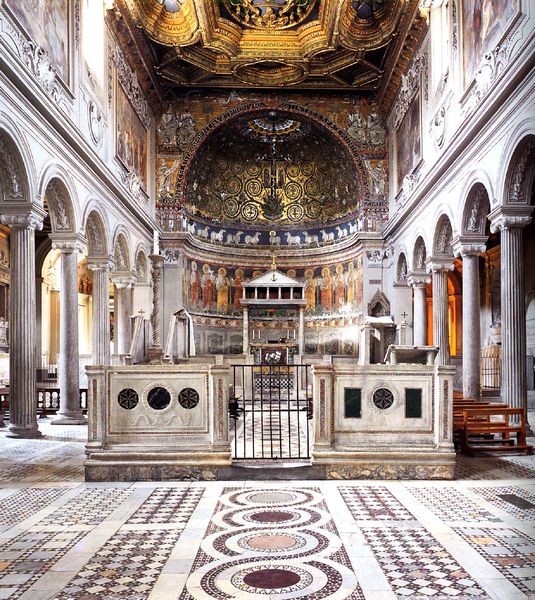
Titel: San Clemente in Rom
Standort: Rom, S. Clemente (EU - I - Latium)
Schlagwörter: weiß, fenster, grau, hell, holz, licht, marmor, pfeiler, stützen, säulen, zaun, muster, ornament, barock, stein, bild, gitter, kirche, boden, gold, decke, innen, bilder, bogen, italien, fußboden, rundbogen, kuppel, stuck, foto, gang, lamm, vergoldet, kreuz, fliesen, mosaik, altar, bänke, hochaltar, rau, kirchenschiff, lettner, heiligenschein, kanzel, apsis, romanik, chor, schlangen, konche, heilige, deckengemälde, fresko, fließen, jünger, lämmer, kriche, kasettendecke, hallenkirche, prachtvoll, tabernakel, apostel, lamm gottes, helige, cosmaten, kirchbänke